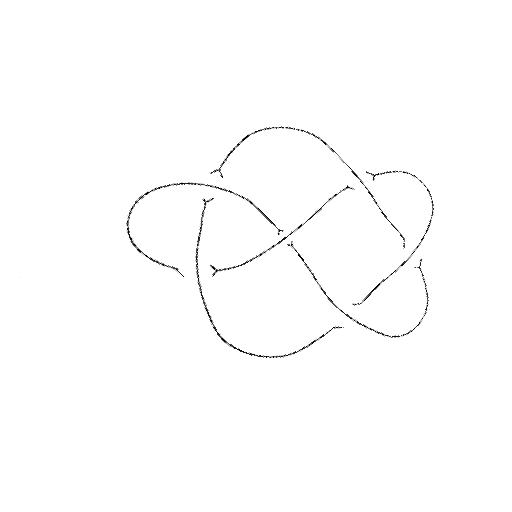
Crossing number: 6